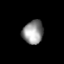
Tissue: lung
Cell type: Endothelial cells
Senescence score: 0.6632
Nuclear area (px): 474
Mean DAPI intensity: 146.103